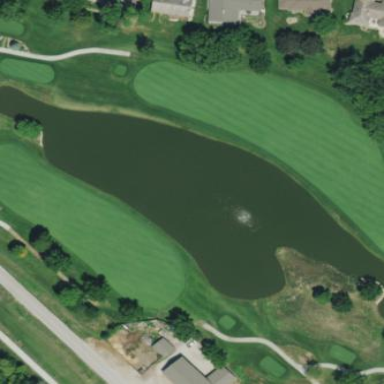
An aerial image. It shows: Golf fairway surrounded by grass.